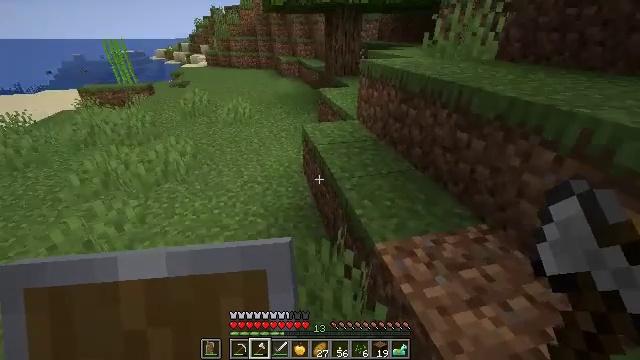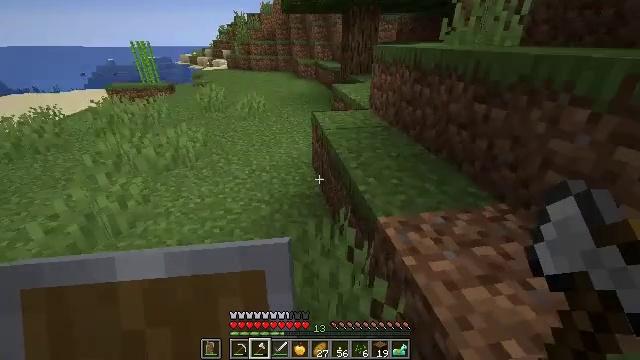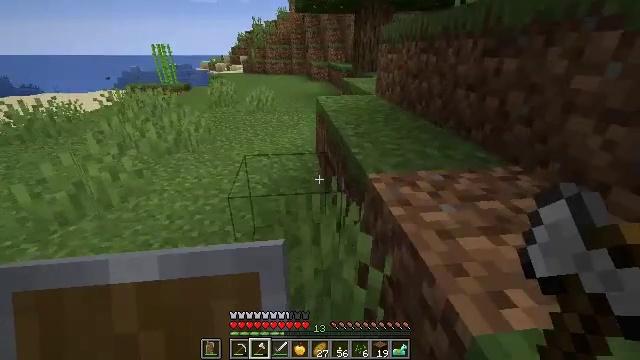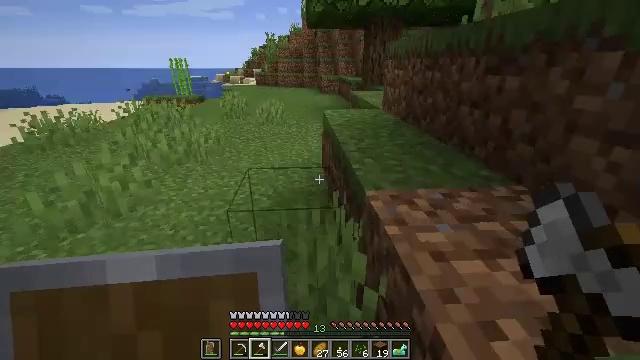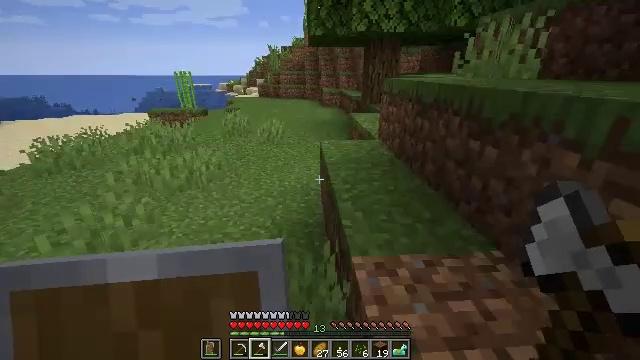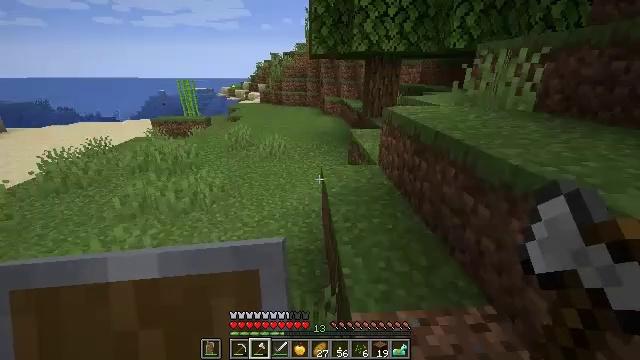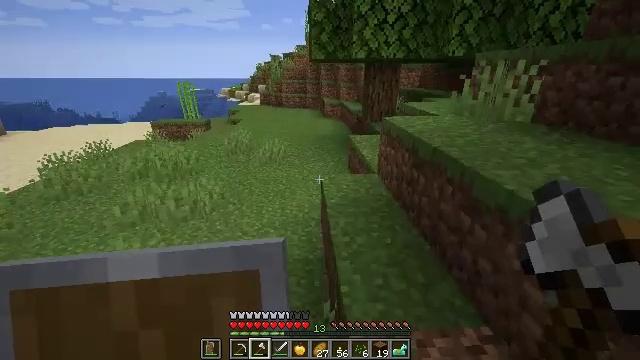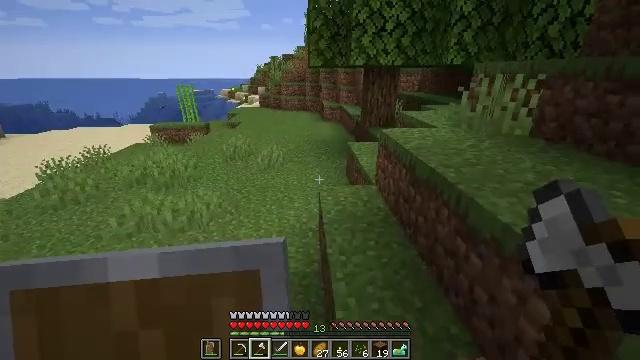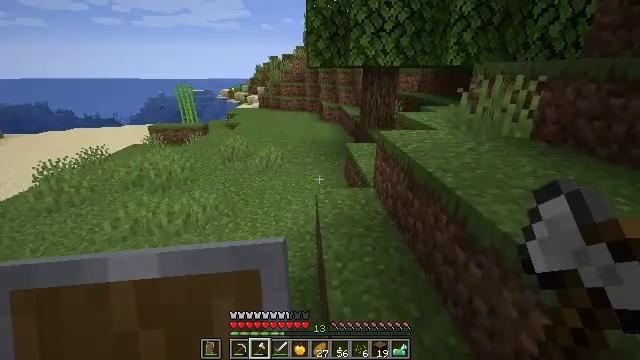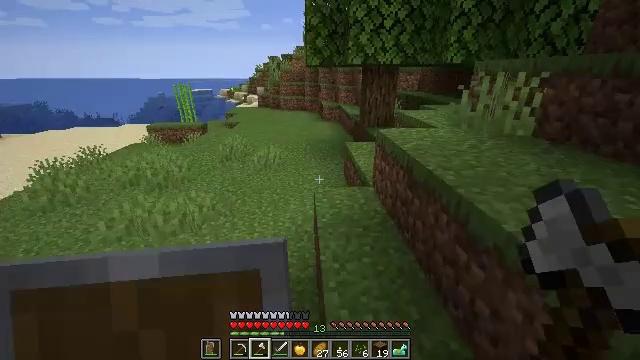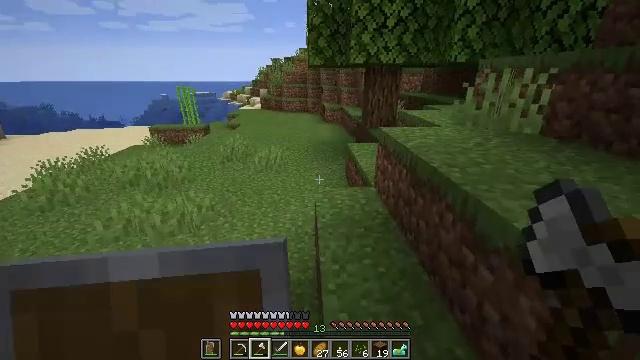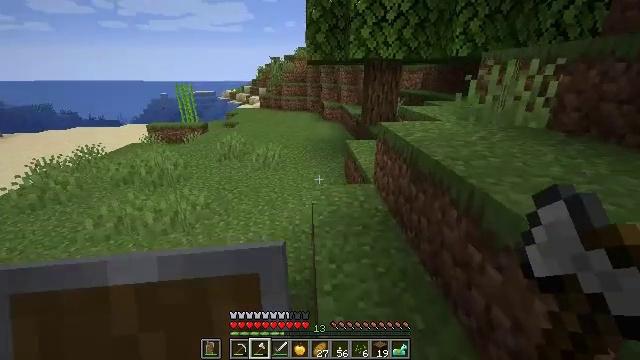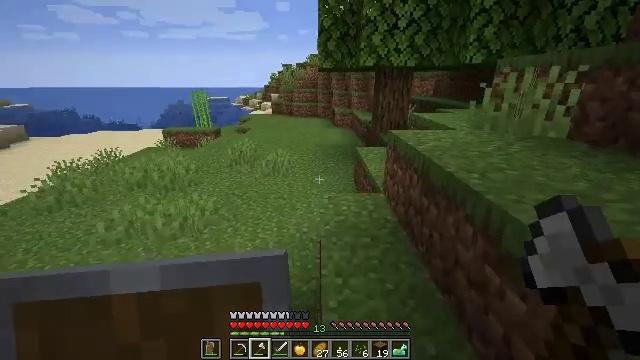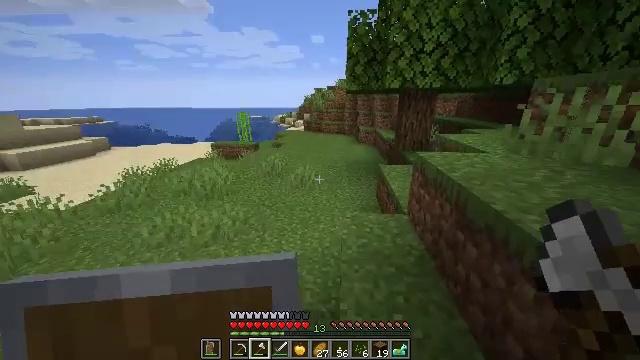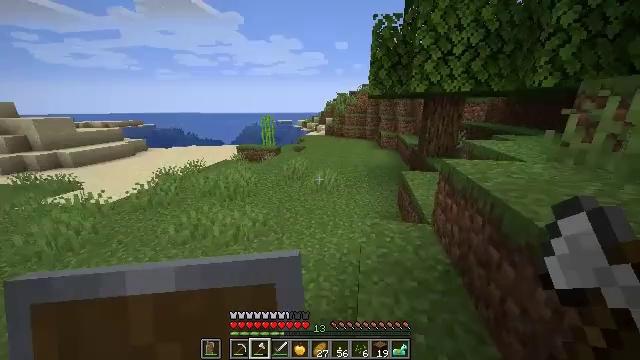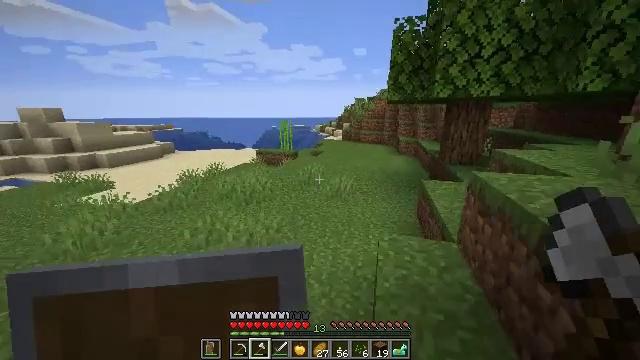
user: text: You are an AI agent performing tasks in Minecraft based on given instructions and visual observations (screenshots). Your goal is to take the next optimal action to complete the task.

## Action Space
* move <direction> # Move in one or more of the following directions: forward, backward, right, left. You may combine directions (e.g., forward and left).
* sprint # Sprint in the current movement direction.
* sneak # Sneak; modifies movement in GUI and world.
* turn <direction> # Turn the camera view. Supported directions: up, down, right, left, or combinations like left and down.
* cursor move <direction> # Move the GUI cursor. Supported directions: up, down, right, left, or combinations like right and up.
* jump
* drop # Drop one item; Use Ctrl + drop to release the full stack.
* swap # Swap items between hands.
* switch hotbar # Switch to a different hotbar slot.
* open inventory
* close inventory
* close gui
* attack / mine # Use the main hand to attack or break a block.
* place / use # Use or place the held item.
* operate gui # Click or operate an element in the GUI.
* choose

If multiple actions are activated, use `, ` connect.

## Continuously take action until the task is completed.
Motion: motion action
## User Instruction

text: Harvest sugar cane from the plant.
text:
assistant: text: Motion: move forward and move right, turn left and up
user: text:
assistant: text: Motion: move forward and move right, turn left and up, jump
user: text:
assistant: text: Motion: move forward and move right, turn left and up, jump
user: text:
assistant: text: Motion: move forward and move right, turn up, jump
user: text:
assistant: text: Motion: move forward and move right, jump
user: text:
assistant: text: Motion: move forward and move right, jump
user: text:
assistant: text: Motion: move forward and move right
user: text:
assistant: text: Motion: move forward and move right
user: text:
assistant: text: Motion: move forward
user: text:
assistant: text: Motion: move forward
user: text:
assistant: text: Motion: move forward, sprint
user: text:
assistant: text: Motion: move forward, sprint, turn left and up
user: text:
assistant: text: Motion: move forward, sprint, turn left and up
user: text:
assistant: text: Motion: move forward, turn left
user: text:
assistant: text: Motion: move forward, turn left, jump
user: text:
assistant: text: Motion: move forward, turn left, jump
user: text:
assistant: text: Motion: move forward, jump
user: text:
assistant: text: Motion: move forward, jump
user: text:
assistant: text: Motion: move forward, jump
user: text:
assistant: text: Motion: move forward, jump
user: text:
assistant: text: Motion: move forward, jump
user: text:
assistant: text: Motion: move forward, jump
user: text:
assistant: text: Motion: move forward, jump
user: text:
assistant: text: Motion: move forward, jump
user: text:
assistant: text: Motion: move forward, turn left, jump
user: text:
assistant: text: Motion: move forward, turn left, jump
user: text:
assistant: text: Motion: move forward, turn left, jump
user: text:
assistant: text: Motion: move forward, jump
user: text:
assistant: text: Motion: move forward, jump
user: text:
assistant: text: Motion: move forward, jump